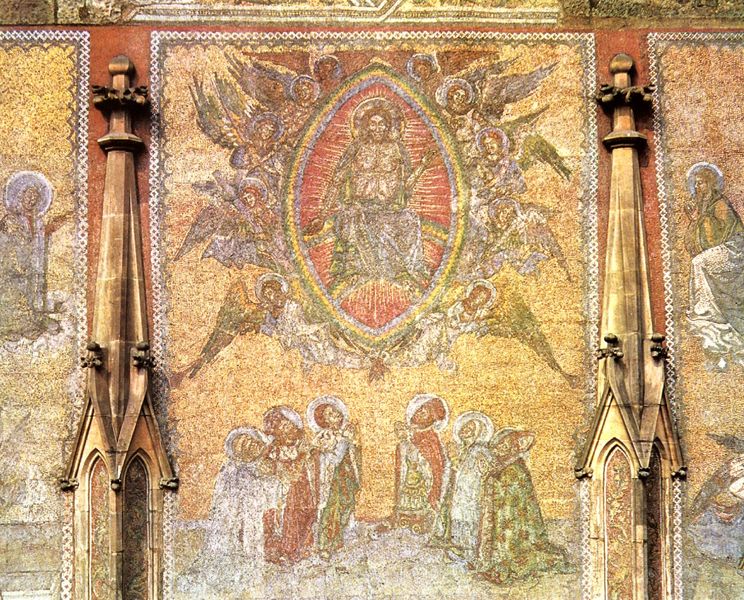
Titel: Mosaik “Das jüngste Gericht” am südlichen Vorraum des Prager Veitsdoms
Standort: Prag, Veitsdom (EU - Tschechische Republik)
Schlagwörter: gelb, rot, wand, kirche, engel, fassade, mauer, wandmalerei, religion, türmchen, strahlen, mosaik, heiligenschein, christus, jesus, mittelalter, segen, heilige, fialen, mandorla, endel, außenwand, ittelalter